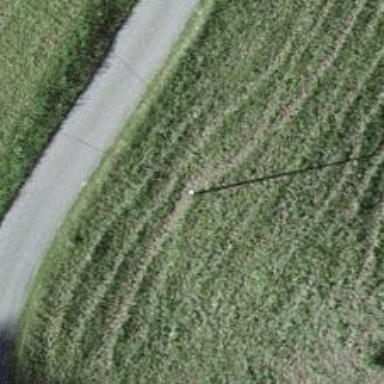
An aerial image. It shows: Minor power line.